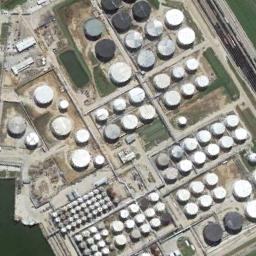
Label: storage_tank